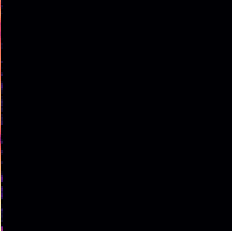
Sound class: Helicopter